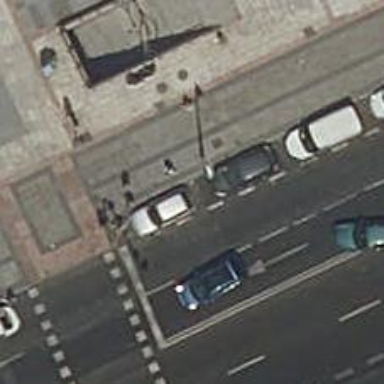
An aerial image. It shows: Taxi stand.